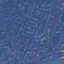
Label: Residential